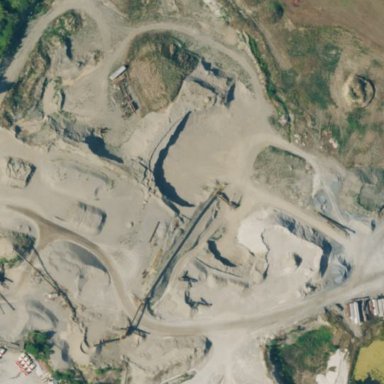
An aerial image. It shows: Quarry used for extracting gravel and sand resources.